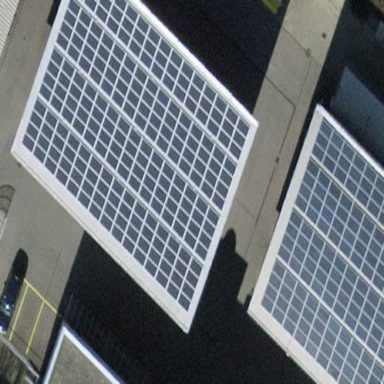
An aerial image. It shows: Building with solar photovoltaic panel as power generator.